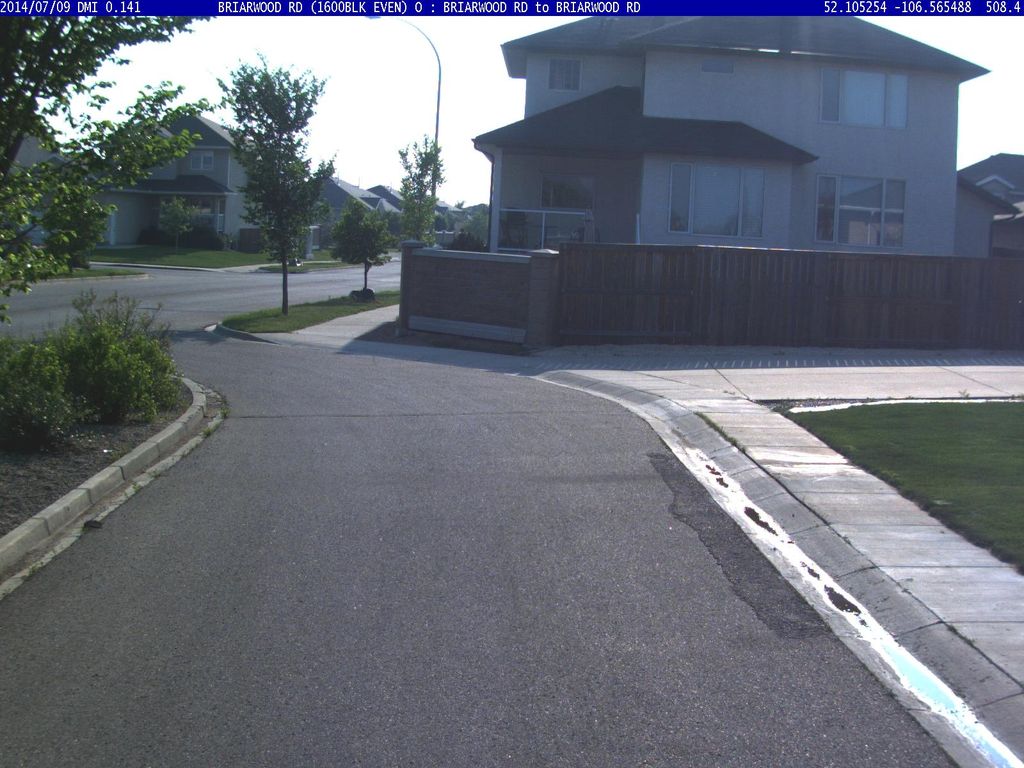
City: saskatoon